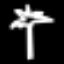
Label: palm tree